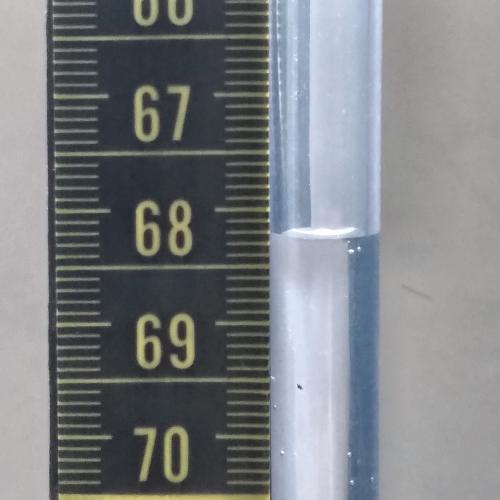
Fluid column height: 68.2 cm